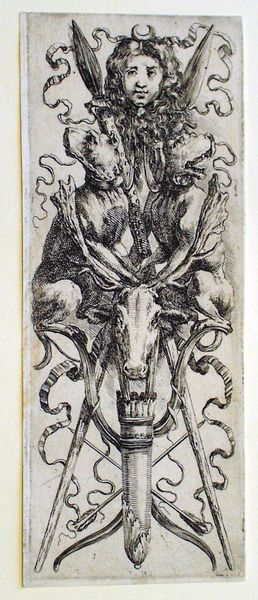
Titel: Ornamenti o grottesche
Künstler: Stefano della Bella
Standort: Karlsruhe
Institution: Staatliche Kunsthalle Karlsruhe
Schlagwörter: feder, kopf, mann, schatten, weiß, mädchen, frau, grau, schwarz, symbol, zeichnung, hund, hunde, tier, tiere, muster, ornament, schleife, bart, band, barock, gesicht, mensch, rahmen, schädel, bild, haare, schnur, kind, spitzen, schleifen, locke, locken, ohren, esel, pferd, reiter, ruder, engel, hase, vase, papier, bogen, fahnen, zwei, stab, rudel, grafik, graphik, kuh, rind, rand, krieg, wild, lanze, symmetrie, ornamente, mond, knabe, pfahl, traum, signum, druck, halbmond, mondsichel, radierung, stich, schwarzweiß, schwert, schwerter, waffen, waffe, entwurf, göttin, ritter, jagd, rüstung, wappen, schnörkel, gebiss, hirsch, jäger, jagdhund, hölle, maul, fabel, lanzen, jagdhunde, jagt, löwe, speer, speere, hörner, bänder, emblem, geweih, kupferstich, ochse, stier, mars, köcher, pfeil, ziege, diana, jagdgöttin, jägerin, pfeile, groteske, trophäe, spielkarte, elch, bogrn, rentier, luna, gewei, spieße, kuhkopf, bandarole, diane, spiese, hirschkopf, lucifer, hundehalsband, nung, erüstung, jagdensemble, damhirsch, geweig, göttin der jagd, jagdempblem, stier kopf, suchund, suchhund